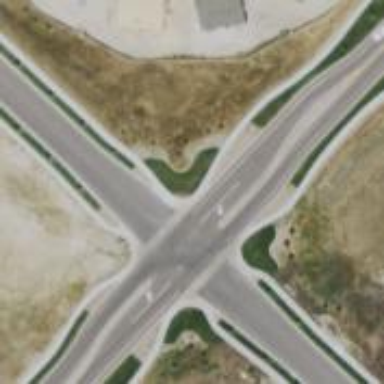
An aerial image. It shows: Stop road.